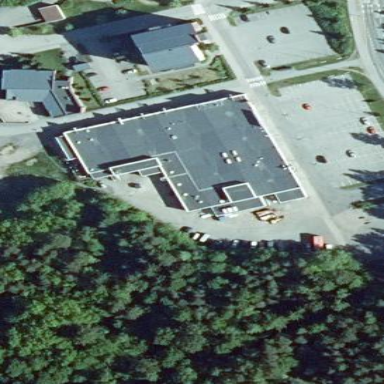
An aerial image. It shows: Retail area.